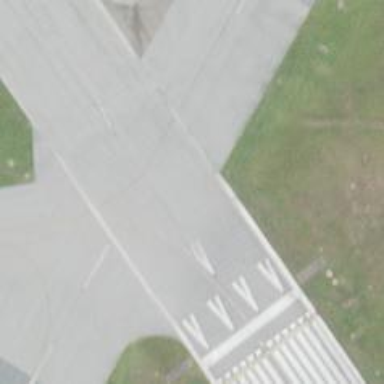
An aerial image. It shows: Runway surface made of asphalt at airport.